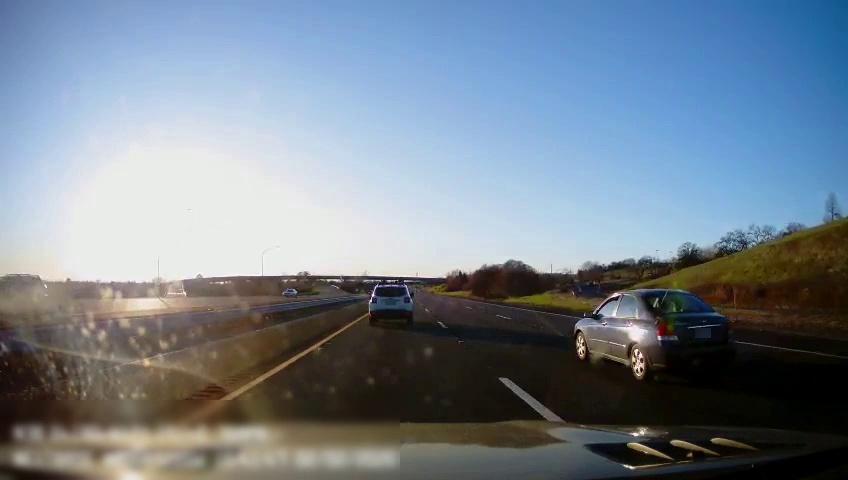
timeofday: Day
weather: Cloudy
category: Drivable Space
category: Drivable Space
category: Drivable Space
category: Vehicles | SUV
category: Vehicles | Car
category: Vehicles | Car
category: Vehicles | SUV
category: Lanes | Alternate Lane
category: Lanes | Current Lane
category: Lanes | Current Lane
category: Lanes | Alternate Lane